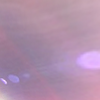
Label: sunburn